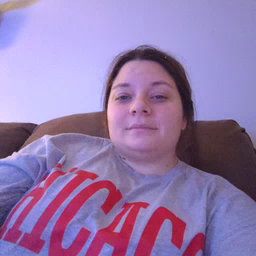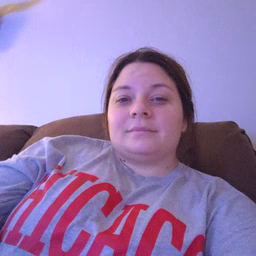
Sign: wet